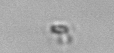
Label: detritus